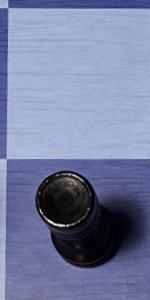
Label: Rook_Black